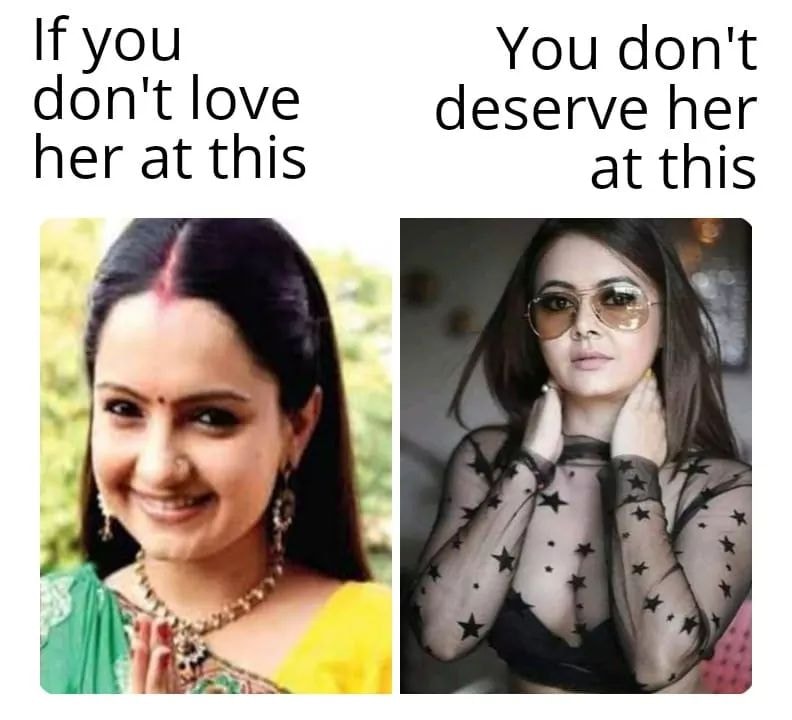
Caption: If you don't love her at this    You don't deserve her at this
Label: hate